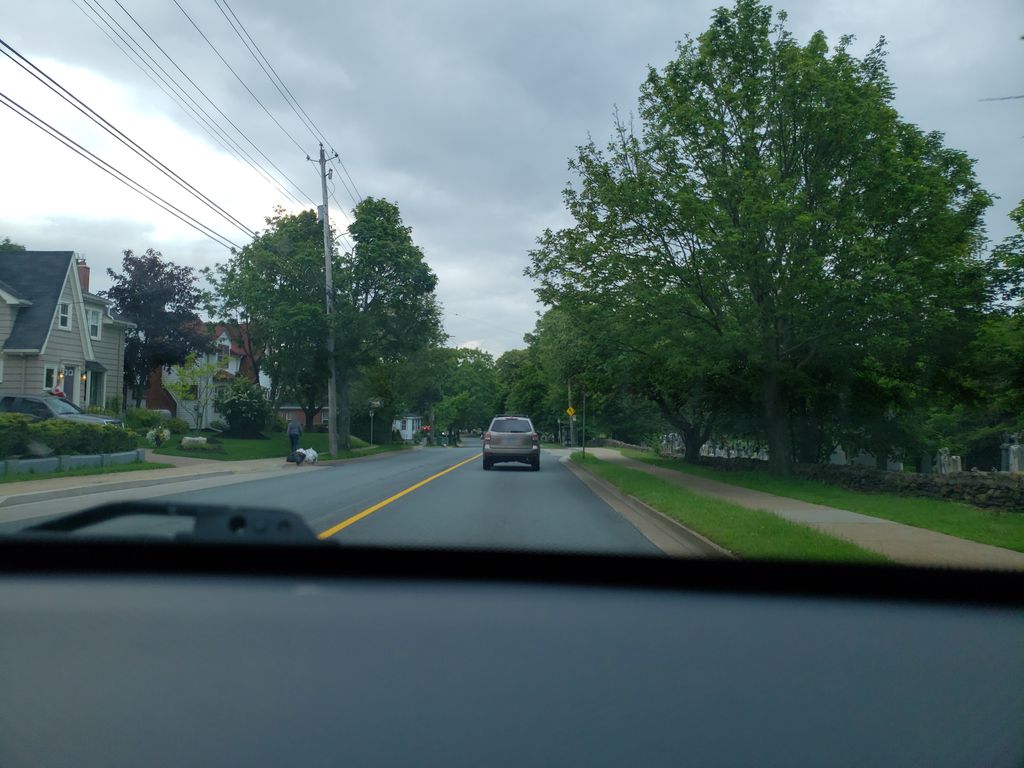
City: halifax